Question: I'm new to web services and have been tasked with trying to write some packages in PL/SQL that make requests to an external web service to allow customers to view their current support tickets and the status of where we are at in terms of supporting the ticket. I have been given the WSDL location for the service I am trying to use and I have used SOAPUI to inspect the WSDL to form some requests. However, when I try and run a login request it always fails (I think because the endpoint defined in SOAP UI in incorrect.
Here is the WSDL file I am trying to use:
<URL>
And the API for the service:
<URL>
And here is the request I am trying to form (shown below). Can anyone point me in the right direction as to why this is failing? I believe it may be to do with the endpoint at the top but I'm not sure.
As I said, I'm new to web services and indeed PL/SQL (I'm from a PHP background and have never done this stuff before) so I apologise if I haven't included enough information.

'''
<soapenv:Envelope xmlns:soapenv="http://schemas.xmlsoap.org/soap/envelope/" xmlns:vis="http://www.visionproject.se/service/VisionProjectService-v2">
<soapenv:Header/>
<soapenv:Body>
<vis:login2>
<!--Optional:-->
<username>?</username>
<!--Optional:-->
<password>?</password>
<!--Optional:-->
<visionProjectVersion>?</visionProjectVersion>
</vis:login2>
</soapenv:Body>
</soapenv:Envelope>
'''
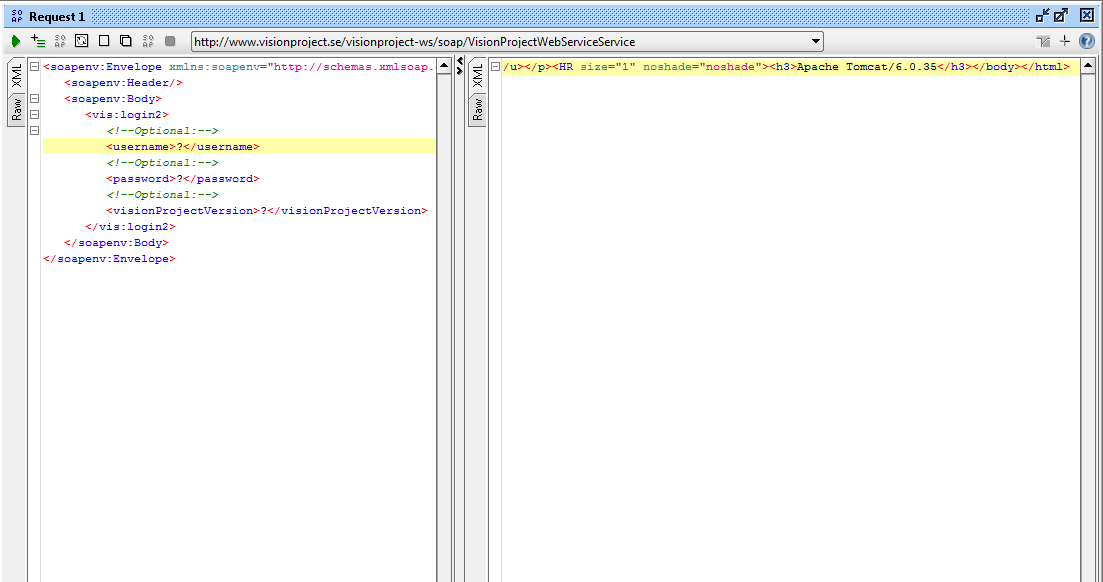
Answer: There are some sample test clients available in the API documentation link you have provided. These make use of the following endpoint URL:
'http://www.visionproject.se/service/VisionProject-v2/VisionProjectWebServiceService'
When pasting this to a browser it returns "Invalid SOAP request" so it seems as if there is a service running on this URL.
Give this a try.